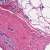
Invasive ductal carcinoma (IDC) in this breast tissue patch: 0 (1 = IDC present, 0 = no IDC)